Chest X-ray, PA view. Patient: 48 years old, sex F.
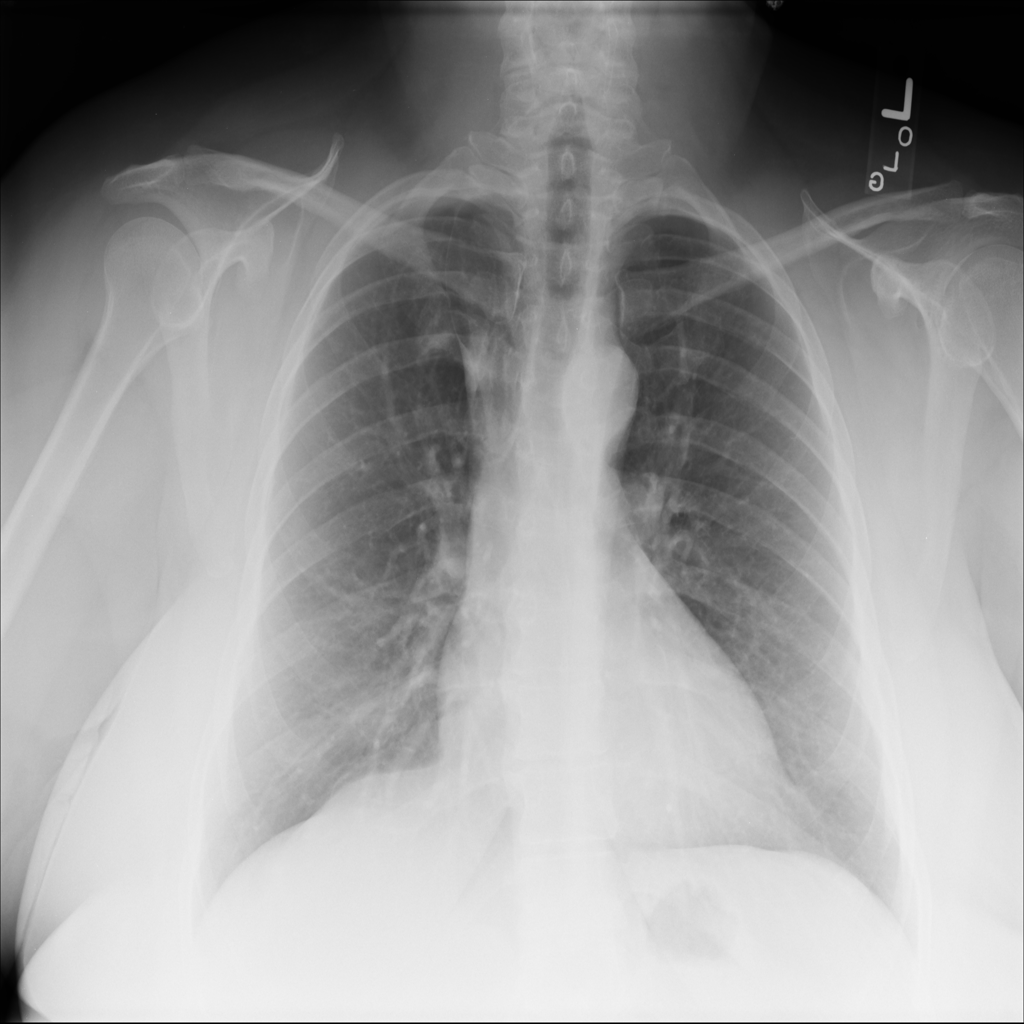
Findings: No Finding